【题型】填空题　【知识点】平面几何　【难度】easy
如图, \(AB \parallel CD \parallel EF\), 分别截两直线于六点. 若 \(\dfrac{AC}{CE} = \dfrac{2}{3}\), \(BD = 8\), 则 \(BF = \underline{\quad\quad\quad\quad}\).

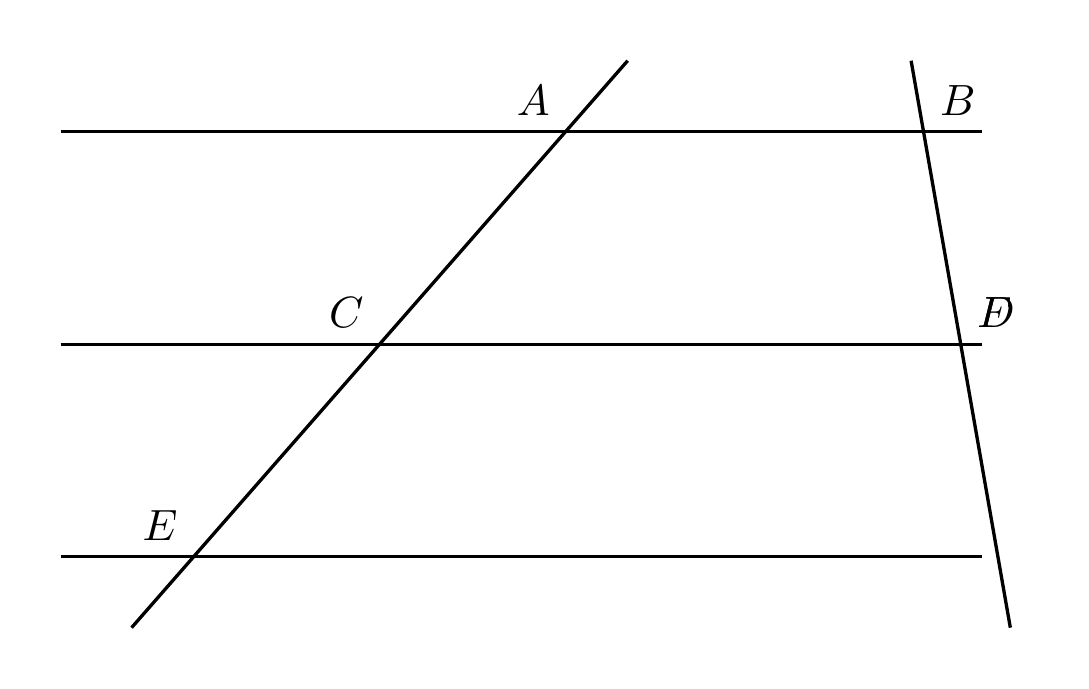
【解答】
【答案】20

【分析】本题考查了平行线分线段成比例定理，平行线分线段成比例定理指的是两条直线被一组平行线所截，截得的对应线段的长度成比例。

先根据平行线分线段成比例求出 \(DF\)，再计算 \(BF\) 的长即可。

【详解】解：\(\because AB \parallel CD \parallel EF\)，

\(\therefore \dfrac{AC}{CE} = \dfrac{BD}{DF}\)，

\(\therefore \dfrac{2}{3} = \dfrac{8}{DF}\)，

\(\therefore DF = 12\)，

\(\therefore BF = BD + DF = 8 + 12 = 20\)。

故答案为：20。